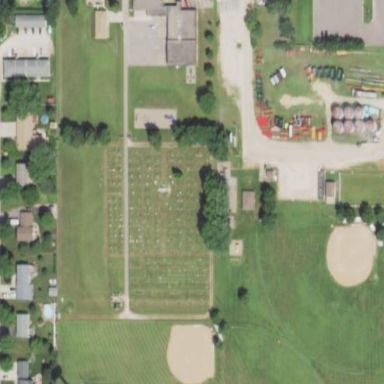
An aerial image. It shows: Cemetery.